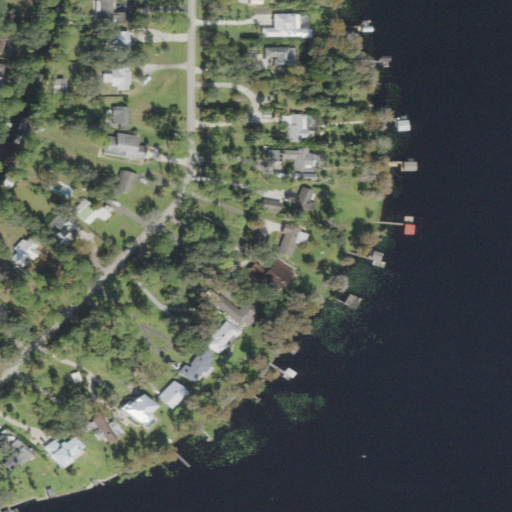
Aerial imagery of cape in Florida named Beresford Peninsula containing open water, open development, evergreen forest, low intensity development, woody wetlands, herbaceous wetlands, grassland, medium intensity development, shrub, deciduous forest, barren land, and pasture